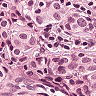
Metastatic tissue present: yes